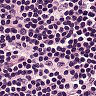
Metastatic tissue present: no